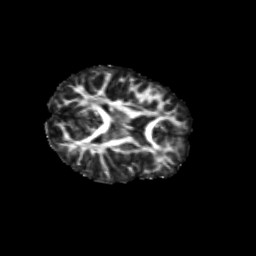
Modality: FA
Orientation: axial
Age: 9
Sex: female
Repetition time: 9.512 s
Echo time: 0.089 s